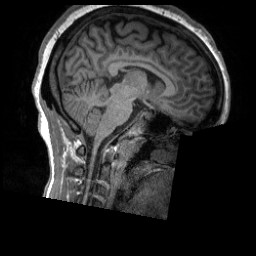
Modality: T1w
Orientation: sagittal